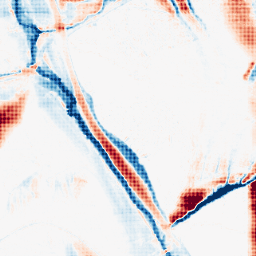
Category: morphological
Decomposition family: morphological_ellipse
Decomposition parameters: operation: average
width: 10
height: 50
Upsampling method: sinc_hamming
Upsampling parameters: scale: 4
kernel_size: 4
Upsampling scale: 4